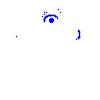
Particle: electron